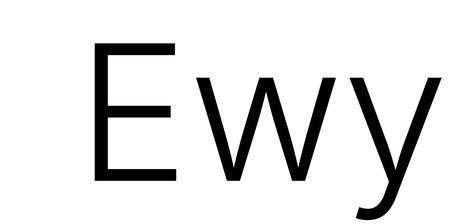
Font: Inter_Light